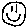
Label: smiley face